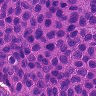
Metastatic tissue present: yes